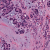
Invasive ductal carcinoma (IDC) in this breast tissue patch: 1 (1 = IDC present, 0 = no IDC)